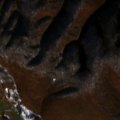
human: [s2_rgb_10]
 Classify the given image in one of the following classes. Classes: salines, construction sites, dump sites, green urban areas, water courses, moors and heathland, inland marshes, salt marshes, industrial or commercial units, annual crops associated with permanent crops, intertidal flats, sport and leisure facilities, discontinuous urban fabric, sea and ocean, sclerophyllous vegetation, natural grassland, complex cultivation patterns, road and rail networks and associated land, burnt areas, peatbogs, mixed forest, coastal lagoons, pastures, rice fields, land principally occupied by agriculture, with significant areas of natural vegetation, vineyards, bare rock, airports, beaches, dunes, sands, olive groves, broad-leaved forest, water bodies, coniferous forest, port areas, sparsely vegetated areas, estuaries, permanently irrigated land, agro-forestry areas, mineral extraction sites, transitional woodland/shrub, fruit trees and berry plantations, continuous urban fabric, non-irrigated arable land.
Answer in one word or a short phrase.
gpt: complex cultivation patterns, broad-leaved forest